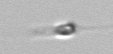
Label: flagellate_morphotype3